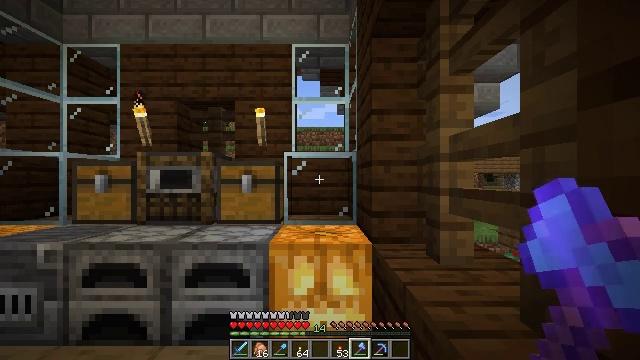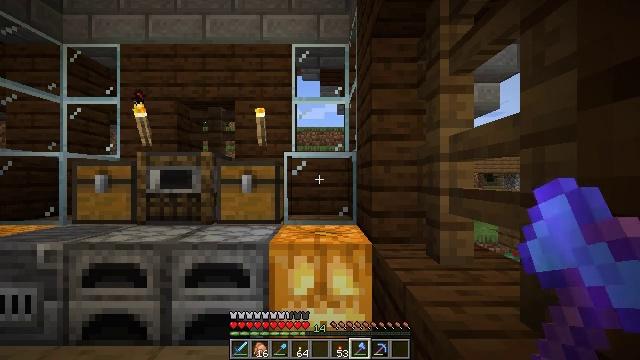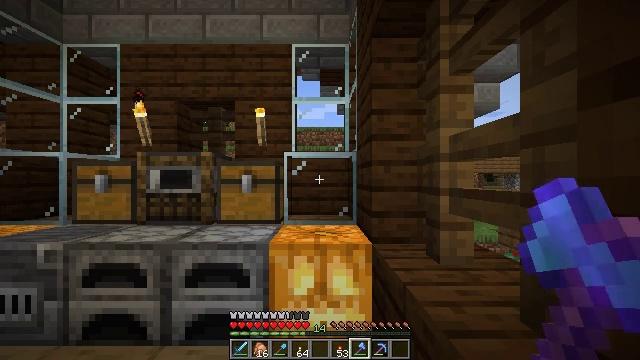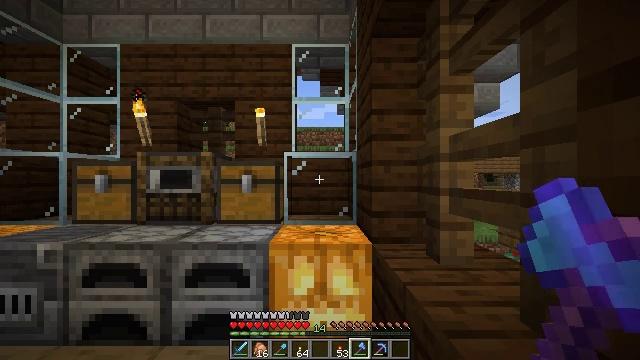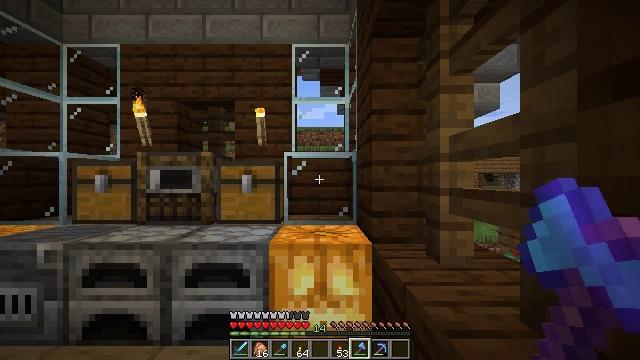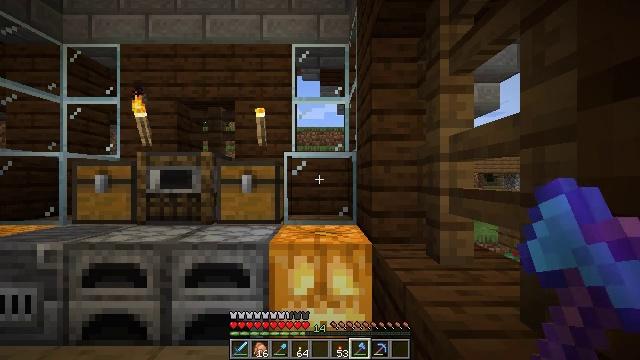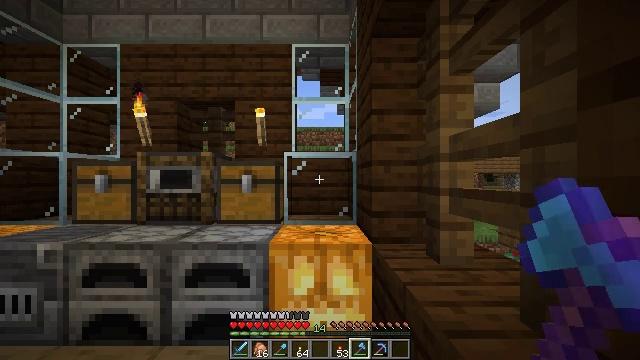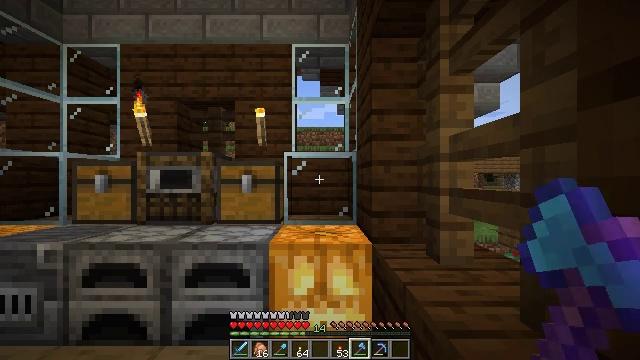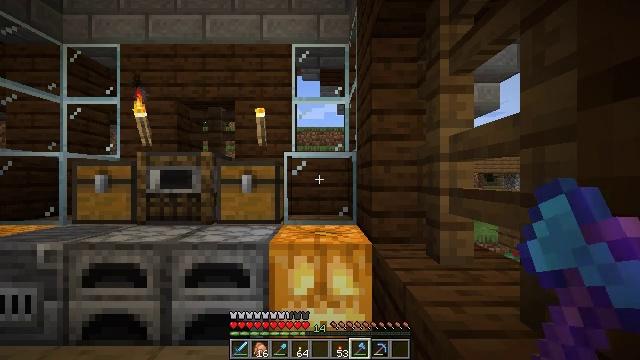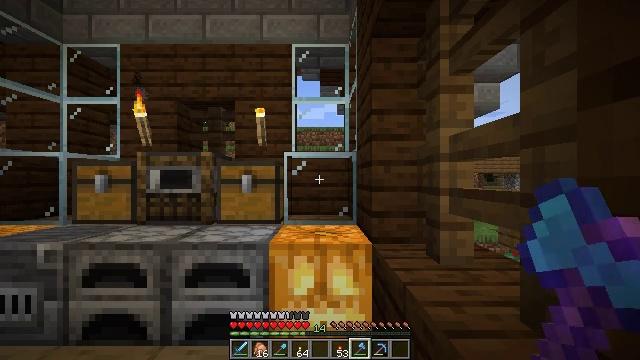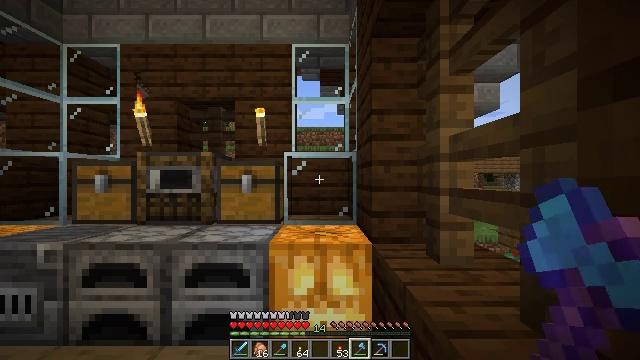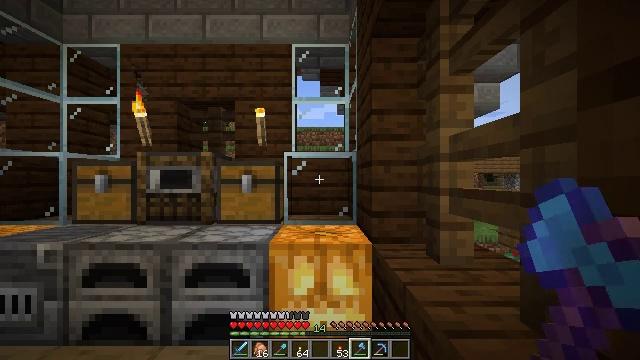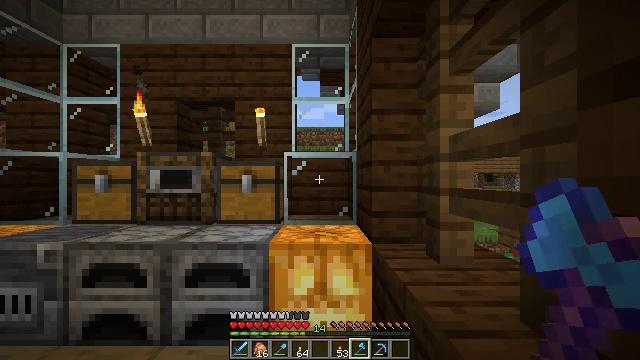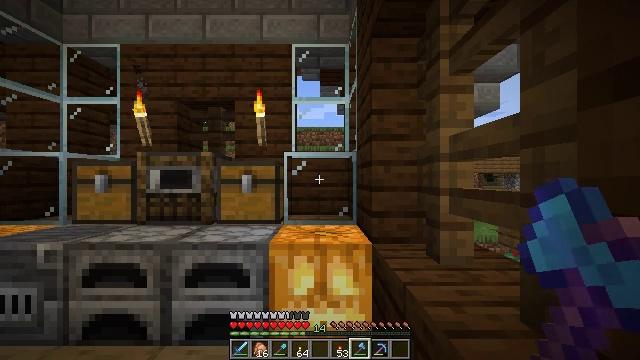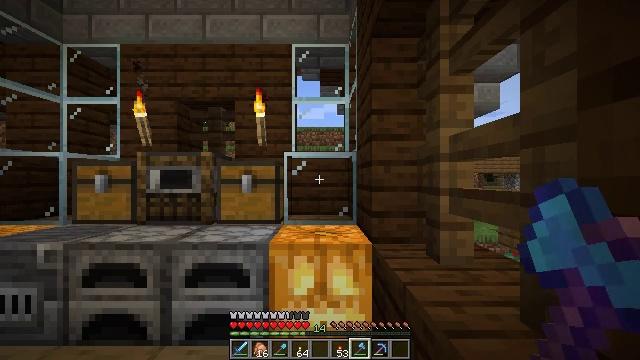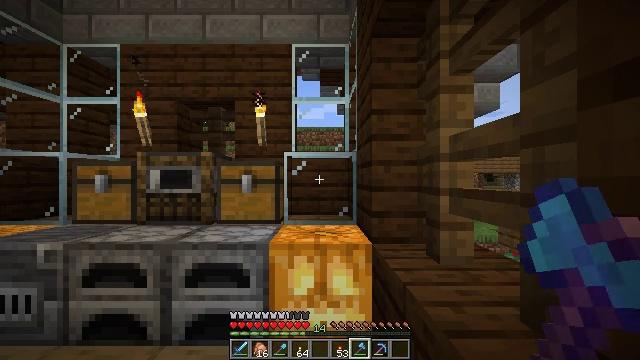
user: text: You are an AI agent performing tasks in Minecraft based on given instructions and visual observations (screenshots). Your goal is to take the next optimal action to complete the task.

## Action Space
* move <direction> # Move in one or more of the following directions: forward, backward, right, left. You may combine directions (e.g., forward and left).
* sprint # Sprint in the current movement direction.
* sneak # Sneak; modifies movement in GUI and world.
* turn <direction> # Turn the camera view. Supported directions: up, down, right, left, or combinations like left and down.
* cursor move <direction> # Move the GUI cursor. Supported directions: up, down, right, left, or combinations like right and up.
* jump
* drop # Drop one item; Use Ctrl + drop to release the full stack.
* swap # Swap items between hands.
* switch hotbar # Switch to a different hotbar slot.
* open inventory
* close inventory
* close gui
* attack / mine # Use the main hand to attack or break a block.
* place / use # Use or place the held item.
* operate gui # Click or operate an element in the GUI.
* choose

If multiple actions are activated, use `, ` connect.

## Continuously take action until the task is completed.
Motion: motion action
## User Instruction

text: Utilize the crafting table to create a brown bed.
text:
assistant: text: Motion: no_op
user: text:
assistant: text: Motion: no_op
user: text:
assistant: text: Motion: no_op
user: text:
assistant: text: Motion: no_op
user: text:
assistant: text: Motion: no_op
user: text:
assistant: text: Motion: no_op
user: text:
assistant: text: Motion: no_op
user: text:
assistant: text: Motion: no_op
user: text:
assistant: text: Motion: no_op
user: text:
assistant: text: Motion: no_op
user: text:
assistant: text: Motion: no_op
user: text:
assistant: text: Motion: no_op
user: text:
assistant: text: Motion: no_op
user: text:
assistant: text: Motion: no_op
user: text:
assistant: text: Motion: no_op
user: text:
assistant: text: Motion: no_op
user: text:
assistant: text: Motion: no_op
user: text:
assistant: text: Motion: no_op
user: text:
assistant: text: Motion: no_op
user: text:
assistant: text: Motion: no_op
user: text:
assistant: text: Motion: no_op
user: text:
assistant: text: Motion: no_op
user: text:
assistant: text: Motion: no_op
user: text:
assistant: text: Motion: no_op
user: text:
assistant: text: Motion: no_op
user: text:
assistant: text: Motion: no_op
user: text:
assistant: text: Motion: no_op
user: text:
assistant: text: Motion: no_op
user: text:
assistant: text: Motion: no_op
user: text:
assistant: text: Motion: no_op